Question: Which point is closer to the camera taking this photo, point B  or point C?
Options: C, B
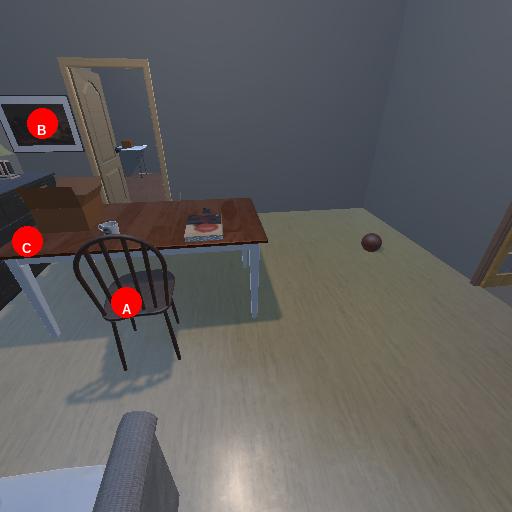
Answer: C